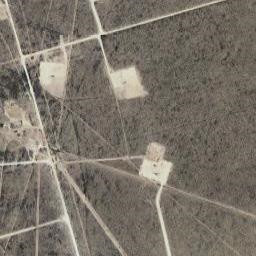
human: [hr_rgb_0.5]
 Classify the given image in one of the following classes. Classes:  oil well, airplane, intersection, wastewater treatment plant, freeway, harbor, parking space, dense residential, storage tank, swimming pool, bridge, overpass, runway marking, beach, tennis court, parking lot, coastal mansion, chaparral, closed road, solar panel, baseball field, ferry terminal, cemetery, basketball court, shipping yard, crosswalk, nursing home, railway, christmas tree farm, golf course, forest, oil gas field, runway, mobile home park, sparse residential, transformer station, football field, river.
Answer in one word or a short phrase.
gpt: oil gas field